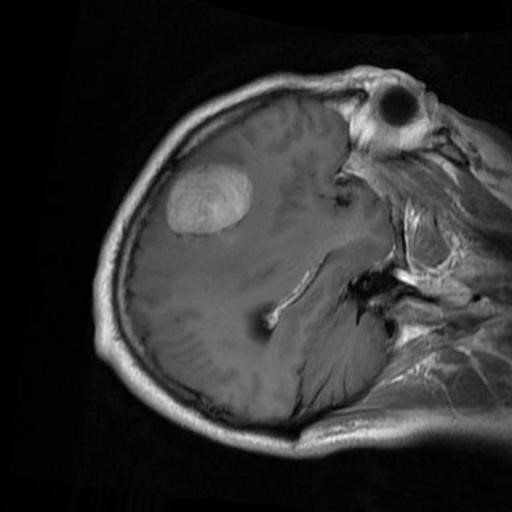
Label: brain_menin